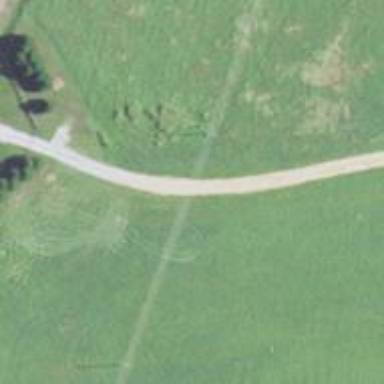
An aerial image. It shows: Driveway leading to service road.